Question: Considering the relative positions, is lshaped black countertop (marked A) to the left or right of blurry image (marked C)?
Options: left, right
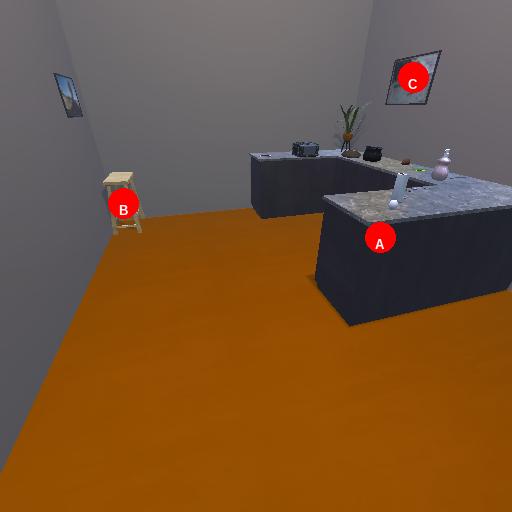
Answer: left